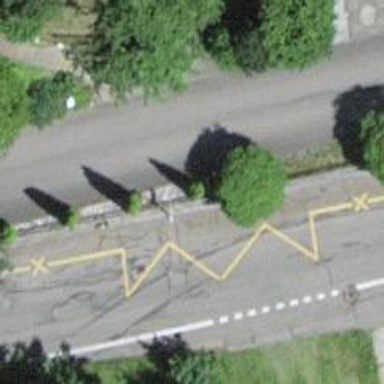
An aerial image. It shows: Bus stop with platform for public transport.